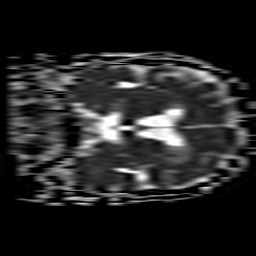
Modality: ADC
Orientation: coronal
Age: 54
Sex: female
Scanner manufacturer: philips
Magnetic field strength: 3 T
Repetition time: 3.59 s
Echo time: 0.076 s